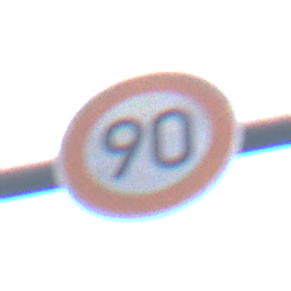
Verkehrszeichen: Geschwindigkeit90
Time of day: SunriseSunset
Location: Outdoor (Nature)
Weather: PartlyCloudy
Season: Autumn
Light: Natural